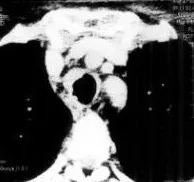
B) Control CT scan displays resolution of the tumor.
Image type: radiology (ct)